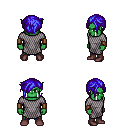
a pixel art fantasy rpg character, male body template, orc, green skin, chain mail, magenta pants, blue pixie cut hairstyle, leather bracers, maroon shoes, four views (front, back, left, right), 2x2 character sprite sheet, small pixel art, hard edges, no anti-aliasing